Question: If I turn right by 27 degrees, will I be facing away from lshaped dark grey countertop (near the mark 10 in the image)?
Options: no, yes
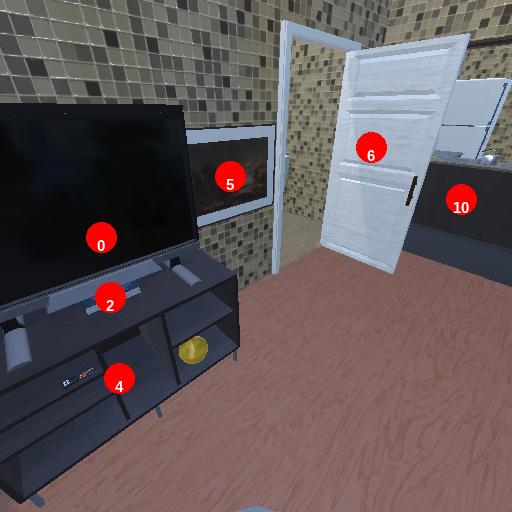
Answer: no